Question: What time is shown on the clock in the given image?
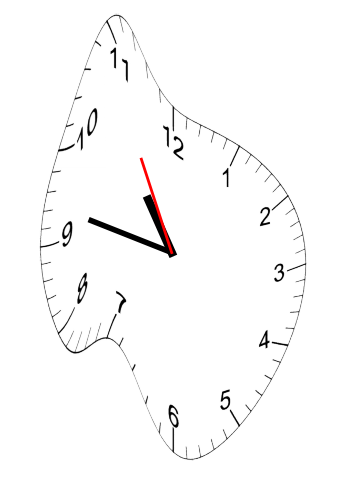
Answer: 10:46:55